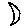
Label: moon